Interaction volume radius: 10 \u00c5
Interaction volume height: 20 \u00c5
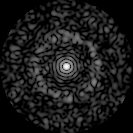
Disorder parameter: 0.8075